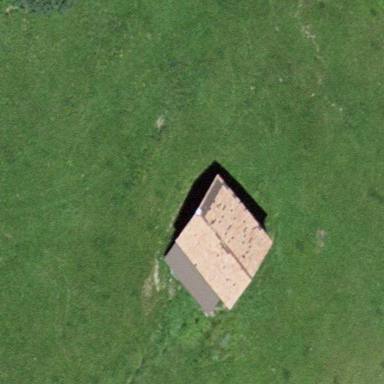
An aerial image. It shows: Rural barn.